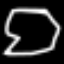
Label: octagon